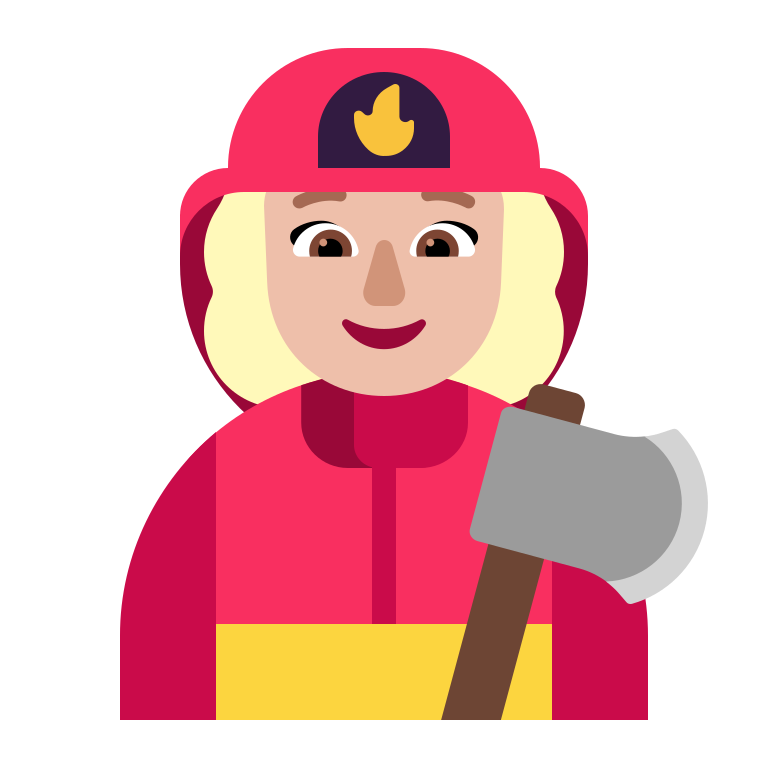
woman firefighter flat  light